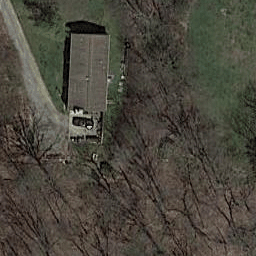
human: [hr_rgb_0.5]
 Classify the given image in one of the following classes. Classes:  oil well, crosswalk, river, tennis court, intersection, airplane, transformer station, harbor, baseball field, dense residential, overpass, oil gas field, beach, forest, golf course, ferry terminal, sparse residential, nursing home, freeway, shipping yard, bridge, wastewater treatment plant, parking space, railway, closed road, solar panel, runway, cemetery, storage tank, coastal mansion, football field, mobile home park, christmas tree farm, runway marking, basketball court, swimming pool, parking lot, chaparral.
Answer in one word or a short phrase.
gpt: sparse residential